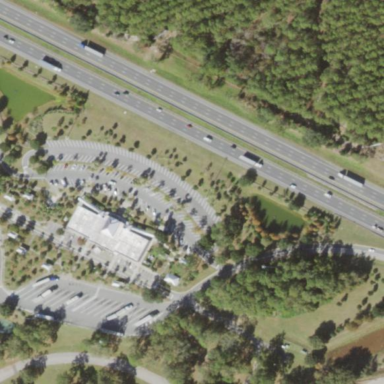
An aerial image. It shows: Rest area along the road.